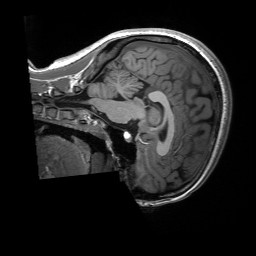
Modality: T1w
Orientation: sagittal
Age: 23
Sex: female
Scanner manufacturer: siemens
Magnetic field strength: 3 T
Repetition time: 2.53 s
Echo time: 0.00227 s